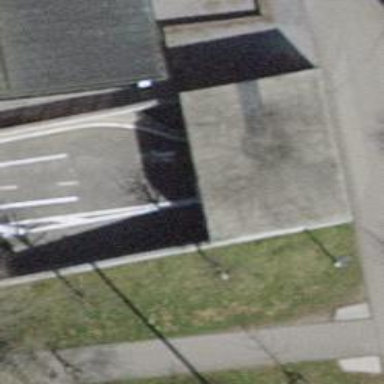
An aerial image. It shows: Parking entrance.